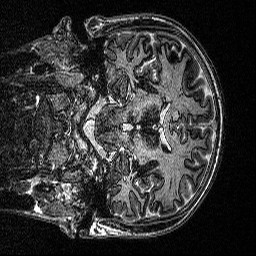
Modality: MP2RAGE
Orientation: coronal
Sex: male
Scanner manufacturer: siemens
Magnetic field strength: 3 T
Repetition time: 5 s
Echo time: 0.00292 s